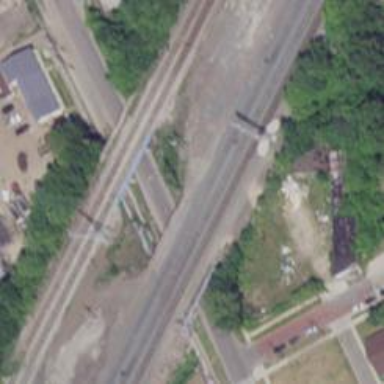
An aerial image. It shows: Railway bridge over siding rail track.